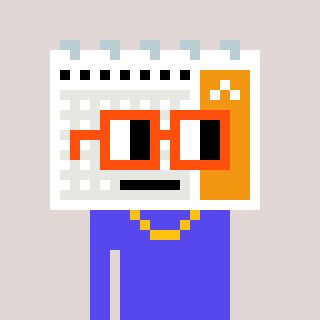
a pixel art character with square orange glasses, a calendar-shaped head and a computerblue-colored body on a warm background